Question: I am new to android development and i want to learn how to make custom views in android.The view which i wanna make is something like this:

The app will have a button which shows up menu items. I don't want to use navigation drawer in my app so I thought of doing something like this.Please help me out in achieving this.
P.S. - I don't want to use a library,I wanna learn by myself,so any help will be highly appreciated.
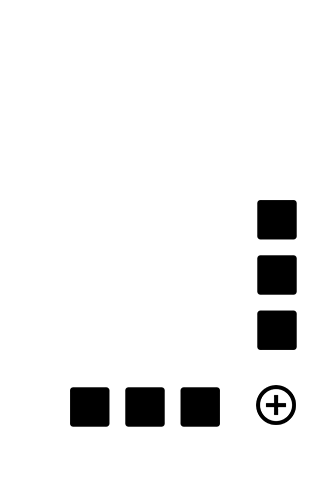
Answer: For making such kind of views you can also use 'third party' open source library
i.e. <URL>
and this kind of views are called 'arc menu views'